Question: I have a vector containing time. I want to know the frequency of time in each hour.
vector looks like this
'''
head(time_col)
[1] "2021-11-23 09:00:00 GMT" "2021-11-23 13:55:00 GMT"
[3] "2021-11-23 01:25:00 GMT" "2021-11-23 01:50:00 GMT"
[5] "2021-11-23 02:25:00 GMT" "2021-11-23 01:30:00 GMT"
hist(time_col,"hours",main = "Density of accidents in each hour" , xlab = "hour" , ylab =
"density",col="green")
'''

I want a frequency histogram
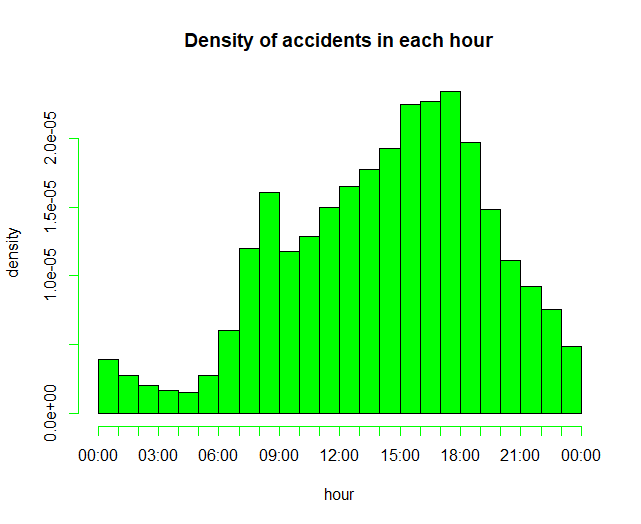
Answer: Your data:
'''
df <- data.frame(time_col=c("2021-11-23 09:00:00 GMT",
"2021-11-23 13:55:00 GMT",
"2021-11-23 01:25:00 GMT",
"2021-11-23 01:50:00 GMT",
"2021-11-23 02:25:00 GMT",
"2021-11-23 01:30:00 GMT") )
'''
Load libraries:
'''
library(lubridate) # for date-time manipulation
library(tidyverse) # for the handy '%>%', mutate() and summarise()
library(ggplot2) # for plotting
'''
Count occurrences by hour
'''
df %>% mutate(time_col = ymd_hms(time_col)) %>%
mutate(hour = hour(time_col)) %>%
group_by(hour) %>% summarise(freq = n()) -> hour_freqs
'''
ggplot2 approach for plotting:
'''
ggplot(hour_freqs, aes(x=hour, y=freq)) +
geom_bar(fill = 'green', stat='identity')
'''
<URL>
For base R, you could do something like this:
'''
barplot(hour_freqs$hour, hour_freqs$freq)
axis(2, seq(0, 5, by=1))
'''
<URL>